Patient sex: M
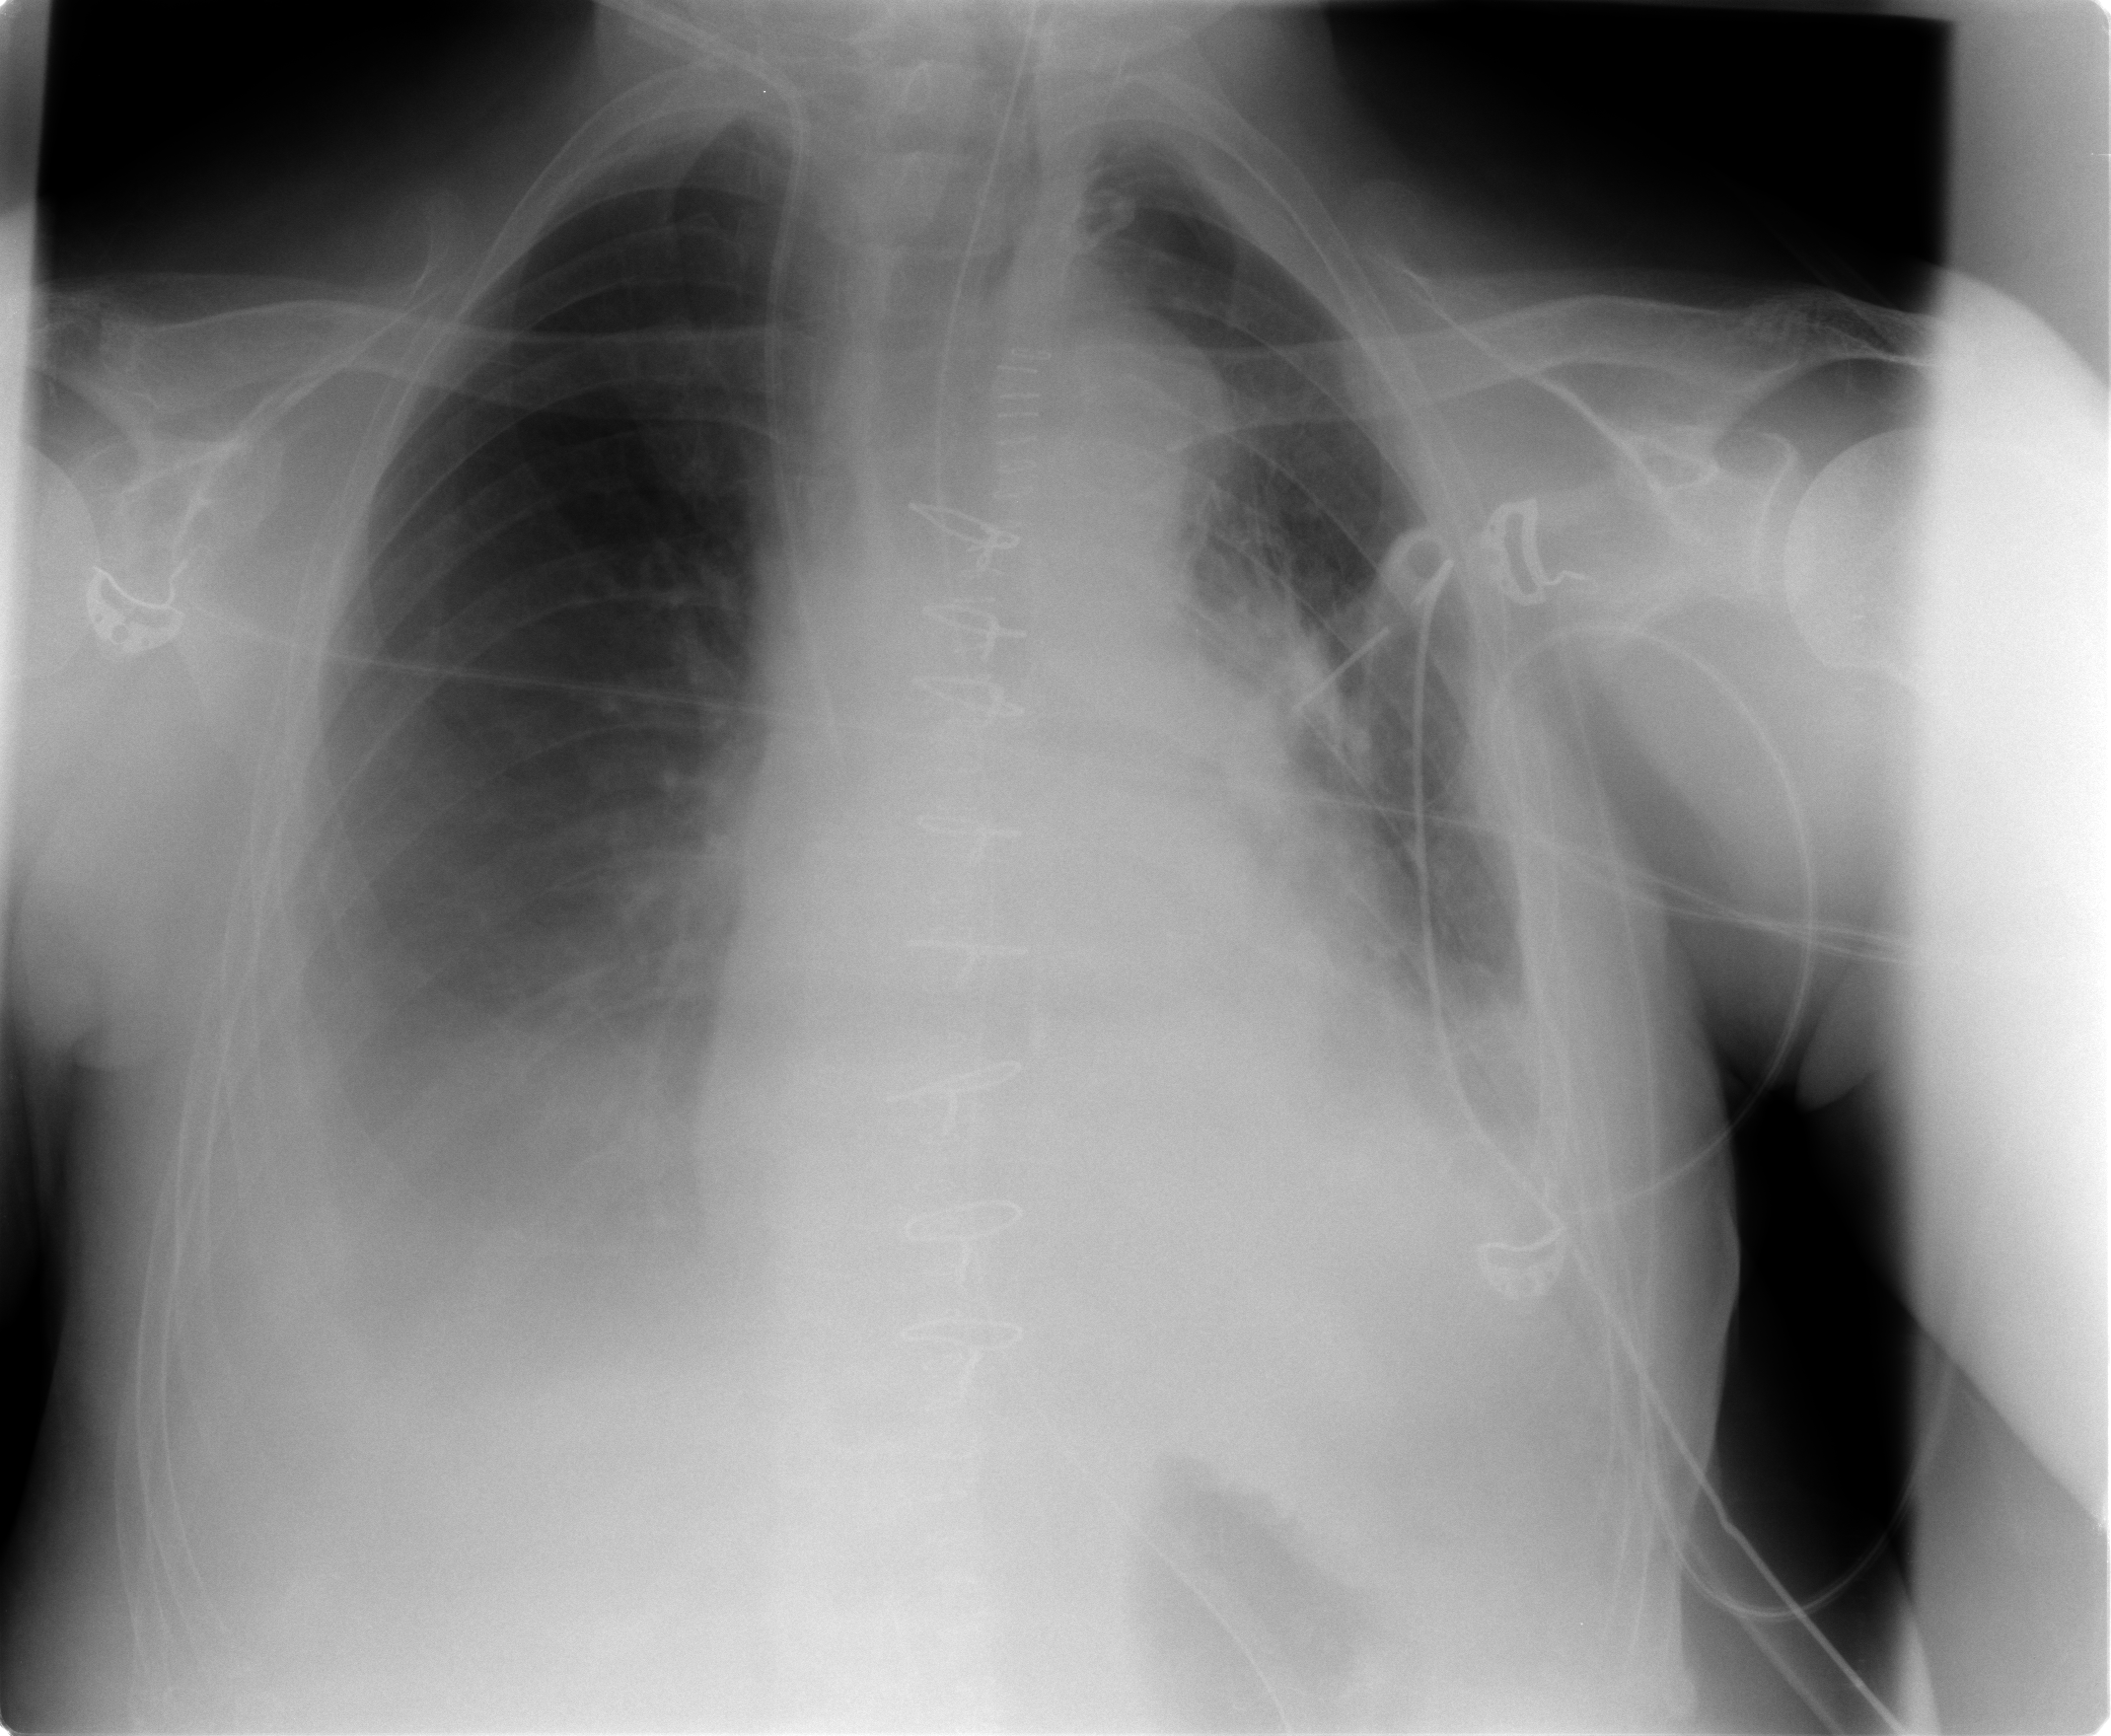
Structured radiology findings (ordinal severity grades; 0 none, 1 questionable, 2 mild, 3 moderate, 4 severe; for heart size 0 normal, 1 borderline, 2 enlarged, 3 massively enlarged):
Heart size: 2
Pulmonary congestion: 2
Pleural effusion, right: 2
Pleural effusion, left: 2
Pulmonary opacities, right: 0
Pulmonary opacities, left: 0
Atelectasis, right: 2
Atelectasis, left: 2